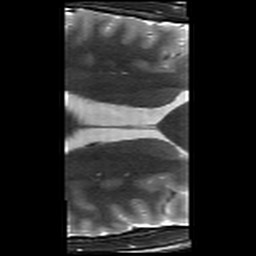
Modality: T2w
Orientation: axial
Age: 23
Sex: male
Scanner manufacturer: siemens
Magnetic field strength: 3 T
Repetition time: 8.02 s
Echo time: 0.08 s